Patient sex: F
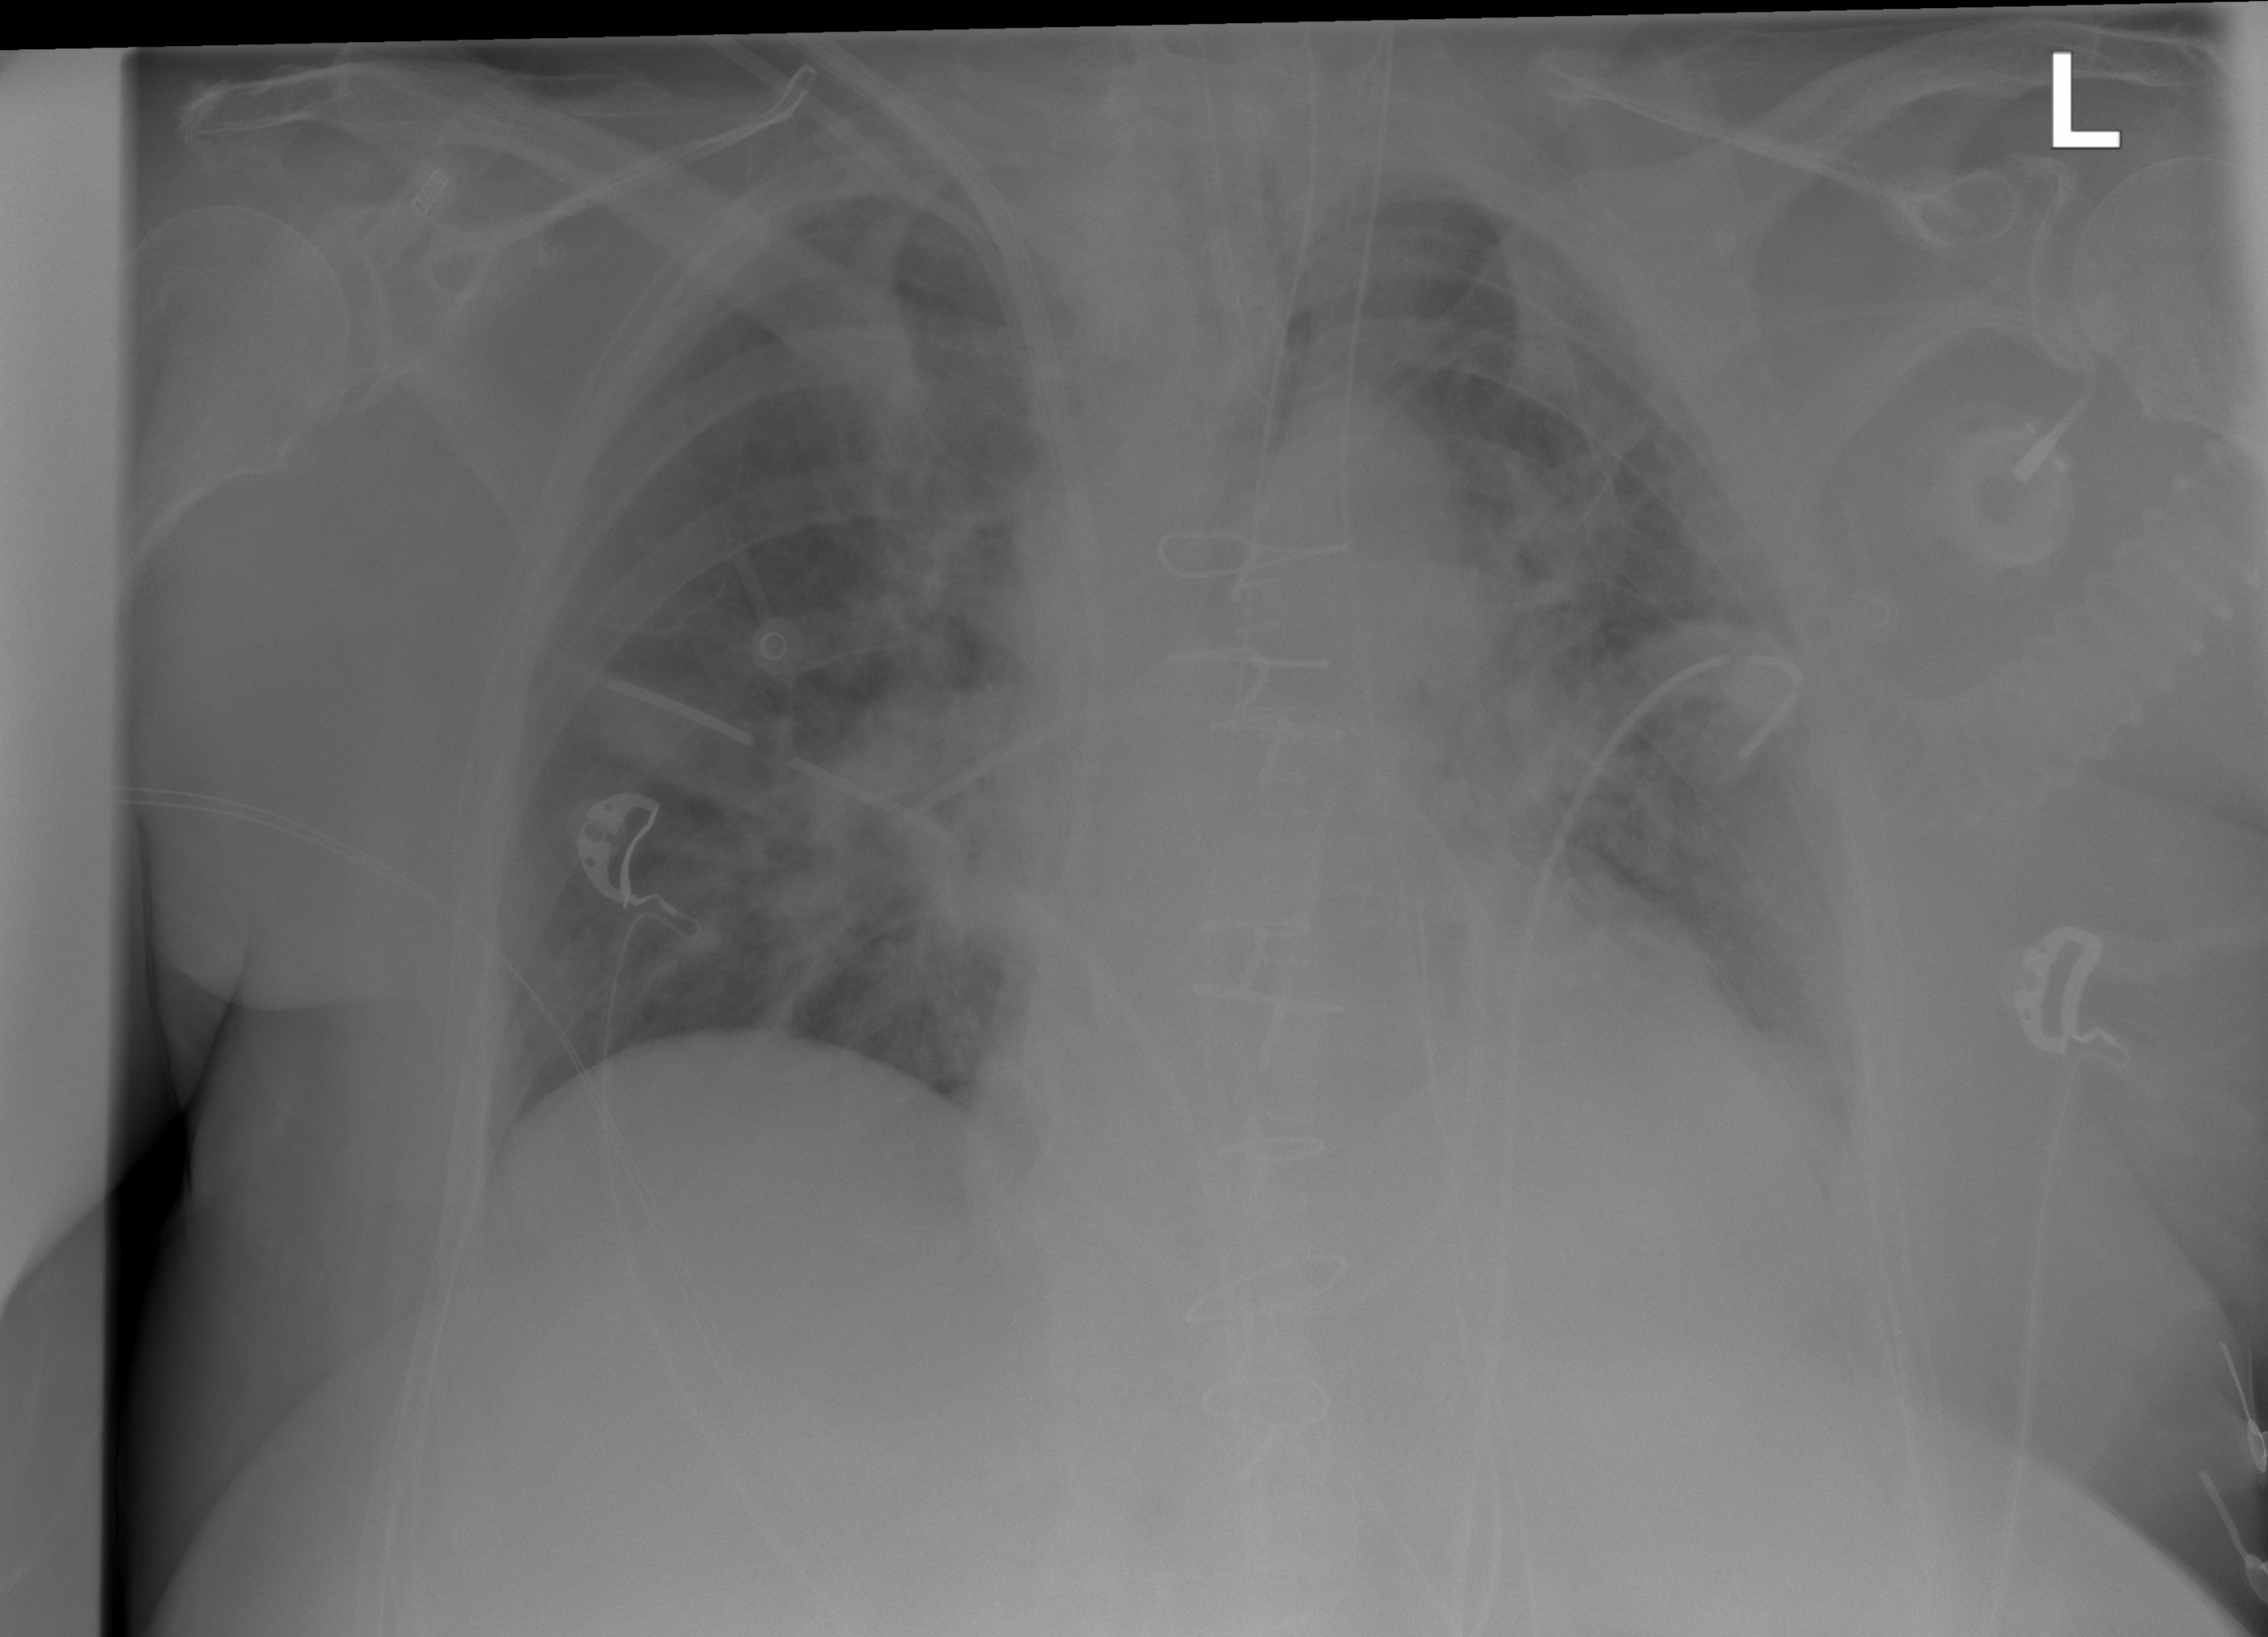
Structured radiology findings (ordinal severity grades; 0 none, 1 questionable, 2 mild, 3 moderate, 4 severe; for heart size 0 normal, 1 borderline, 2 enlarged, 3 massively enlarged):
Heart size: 0
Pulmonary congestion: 2
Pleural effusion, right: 0
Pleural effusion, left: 2
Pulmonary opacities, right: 2
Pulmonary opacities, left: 2
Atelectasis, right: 2
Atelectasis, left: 2